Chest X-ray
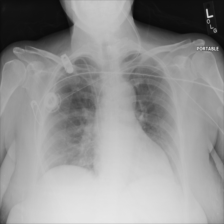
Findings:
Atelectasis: negative
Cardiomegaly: negative
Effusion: negative
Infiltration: negative
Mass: negative
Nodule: negative
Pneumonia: negative
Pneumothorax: negative
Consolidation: negative
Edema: negative
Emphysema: negative
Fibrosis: negative
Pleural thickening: negative
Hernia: negative